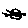
Label: cat